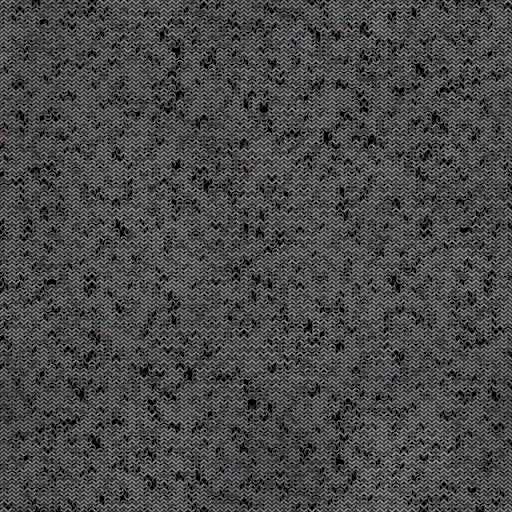
Tags: chainmail clothing fabric knight medival metal